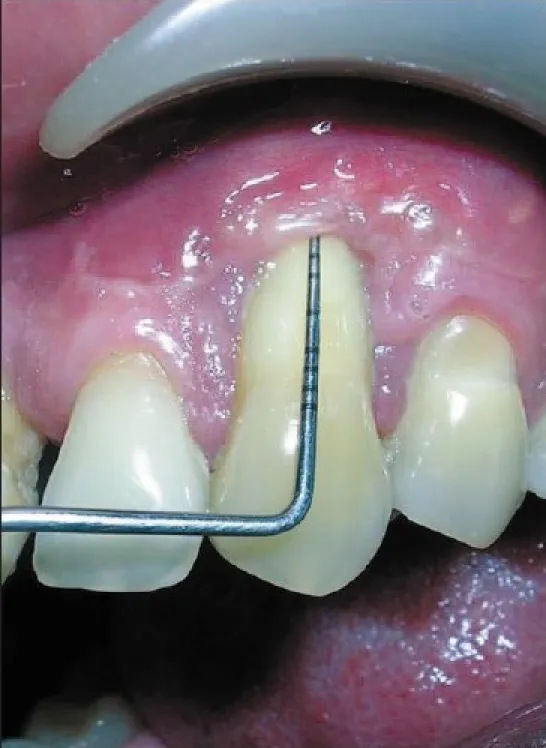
3 month Post op after stage 1 (CAL-8 mm).
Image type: medical_photograph (other_medical_photograph)